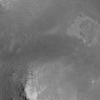
Atmospheric dust classification: not_dusty